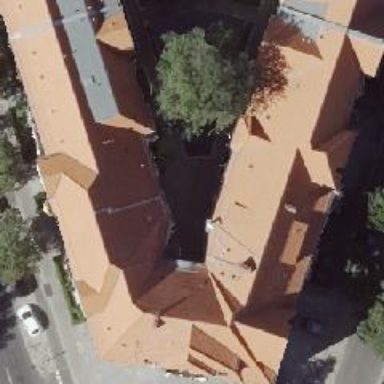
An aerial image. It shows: View of apartment building.